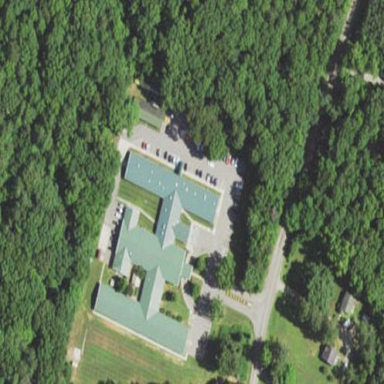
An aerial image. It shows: Nursing home building.